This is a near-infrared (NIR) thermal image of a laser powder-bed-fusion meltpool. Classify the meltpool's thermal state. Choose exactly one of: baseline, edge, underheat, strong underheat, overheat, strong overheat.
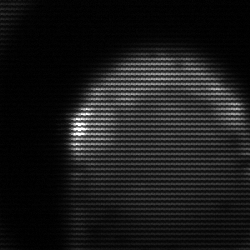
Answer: edge